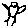
Label: bird